Question: I'm building a simple app with AngularJS. The app make a async AJAX call to the server and the server returns an array like this:
'''
{
paragraphs: [
{content: "content one"},
{content: "cnt two"},
{content: "random three"},
{content: "last one yeeaah"}
]
}
'''
So I'm setting this content to the StorageService factory via my set method. Everything is fine here.
I'm using 'ng-repeat' to render the results and 'JQuery UI sortable' to be able to change the order of the elements. When an item is swapped my script is calling the StorageService.swap method and the element order in StorageService is updated, , but if I remove/add or change the content it's working. How I can force the angular to rerender the ng-repeat?
<URL>

When a swap occurs the ng-repeat should be rerendered, so the IDs are consecutive
HTML
'''
<div ng-controller="Test" sortable>
<div ng-repeat="item in data().paragraphs" class="box slide_content" id="{{$index}}">
{{item.content}}, ID: {{$index}}
</div>
<input type="button" ng-click="add()" value="Add">
</div>
'''
JS
'''
var App = angular.module("MyApp", []);
App.controller("Test", function($scope, StorageService) {
StorageService.set({
paragraphs: [
{content: "content one"},
{content: "cnt two"},
{content: "random three"},
{content: "last one yeeaah"}
]
});
$scope.data = StorageService.get;
$scope.add = StorageService.add;
});
App.directive("sortable", function(StorageService) {
return {
link: function(scope, element, attrs) {
$(element[0]).sortable({
cancel: ".disabled",
items: "> .slide_content:not(.disabled)",
start: function(e, t) {
t.item.data("start_pos", t.item.index());
},
stop: function(e, t) {
var r = t.item.data("start_pos");
if (r != t.item.index()) {
StorageService.sort($(this).sortable("toArray"));
}
}
});
}
};
});
App.factory('StorageService', function() {
var output = {};
return {
set: function(data) {
angular.copy(data, output);
return output;
},
get: function() {
return output;
},
add: function() {
output.paragraphs.push({
content: 'Content'
});
},
sort: function(order) {
var localOutput = [];
for (var j in order) {
var id = parseInt(order[j]);
localOutput.push(output.paragraphs[id]);
}
console.log('new order', localOutput);
output.paragraphs = localOutput;
return output;
}
};
});
'''
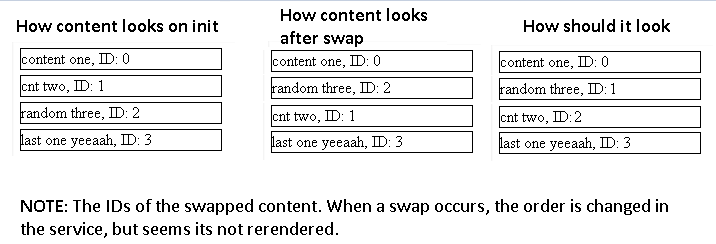
Answer: Angular doesn't know you've changed the array. Executing your sort inside a 'scope.$apply()' will address that.
Note that I've added a 'that' variable since 'this' changes meaning inside the 'apply'.
'''
var that = this;
scope.$apply(function() {
StorageService.sort($(that).sortable("toArray"));
}
'''
But that fix uncovers other problems that appear to be caused by the interaction between the jQuery sortable and Angular (here's a <URL>. So a good path forward may be to switch to this.